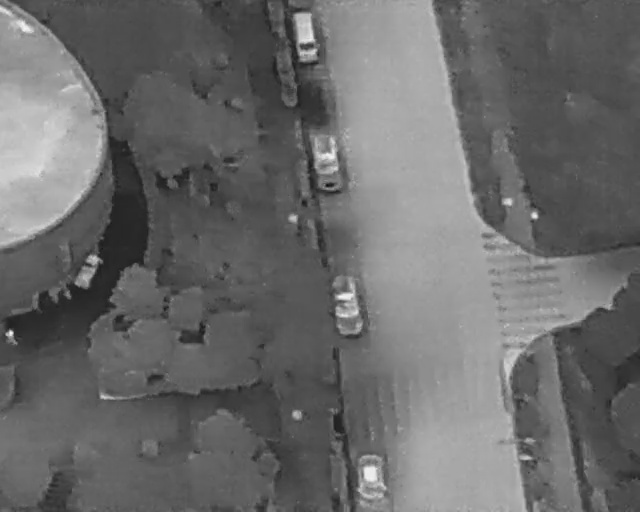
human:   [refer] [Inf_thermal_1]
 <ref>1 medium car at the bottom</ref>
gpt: <box>[[53, 91, 62, 97, 2]]</box>